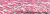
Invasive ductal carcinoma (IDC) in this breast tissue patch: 0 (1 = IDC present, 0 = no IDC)